Interaction volume radius: 10 \u00c5
Interaction volume height: 10 \u00c5
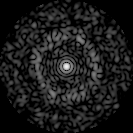
Disorder parameter: 0.7887